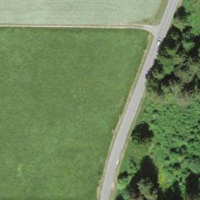
EUNIS habitat code: 44
Species observed at this site:
Colchicum autumnale